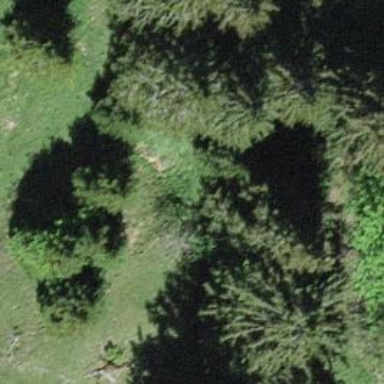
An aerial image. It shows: Forest area.